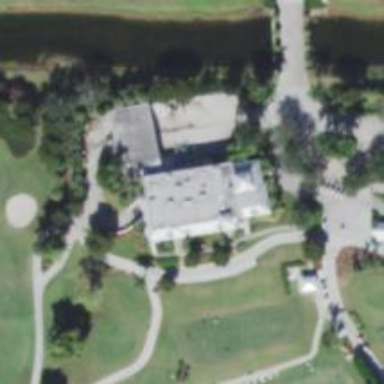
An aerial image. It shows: Clubhouse for golf.